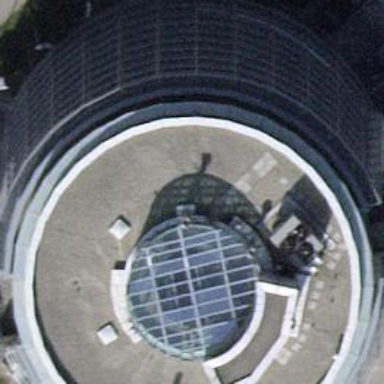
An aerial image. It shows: Office building.